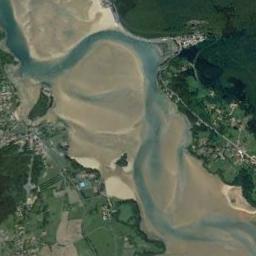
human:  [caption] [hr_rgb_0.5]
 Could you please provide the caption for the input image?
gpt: A curvy, Light green river with green and tan mixed land on both sides of the bank, With large buildings .

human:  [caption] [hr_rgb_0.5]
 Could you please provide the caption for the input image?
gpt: The blue river with a winding bank has a wide brown floodplain and some villages are next to the river .

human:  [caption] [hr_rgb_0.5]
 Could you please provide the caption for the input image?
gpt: There are many trees on either side of the river .

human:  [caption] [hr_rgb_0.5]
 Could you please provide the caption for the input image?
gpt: The river goes through bare land and green grass .

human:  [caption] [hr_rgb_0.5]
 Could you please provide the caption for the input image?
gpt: There are yellow sand and green land around the river .